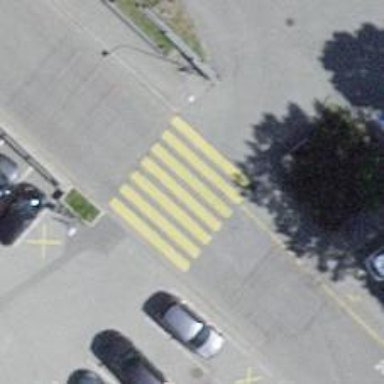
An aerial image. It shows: Uncontrolled zebra crossing on the road.